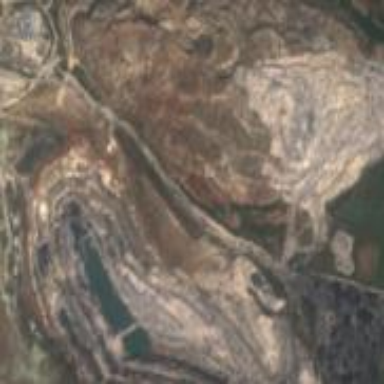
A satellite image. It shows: Quarry area.